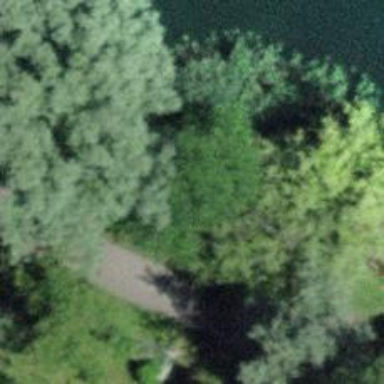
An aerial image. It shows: White bench.